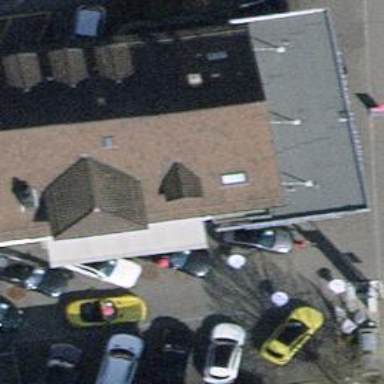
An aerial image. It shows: Building with gabled roof.